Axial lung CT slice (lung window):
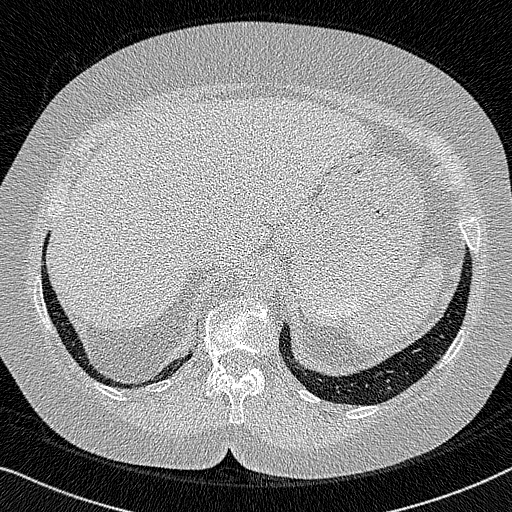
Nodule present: no